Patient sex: M
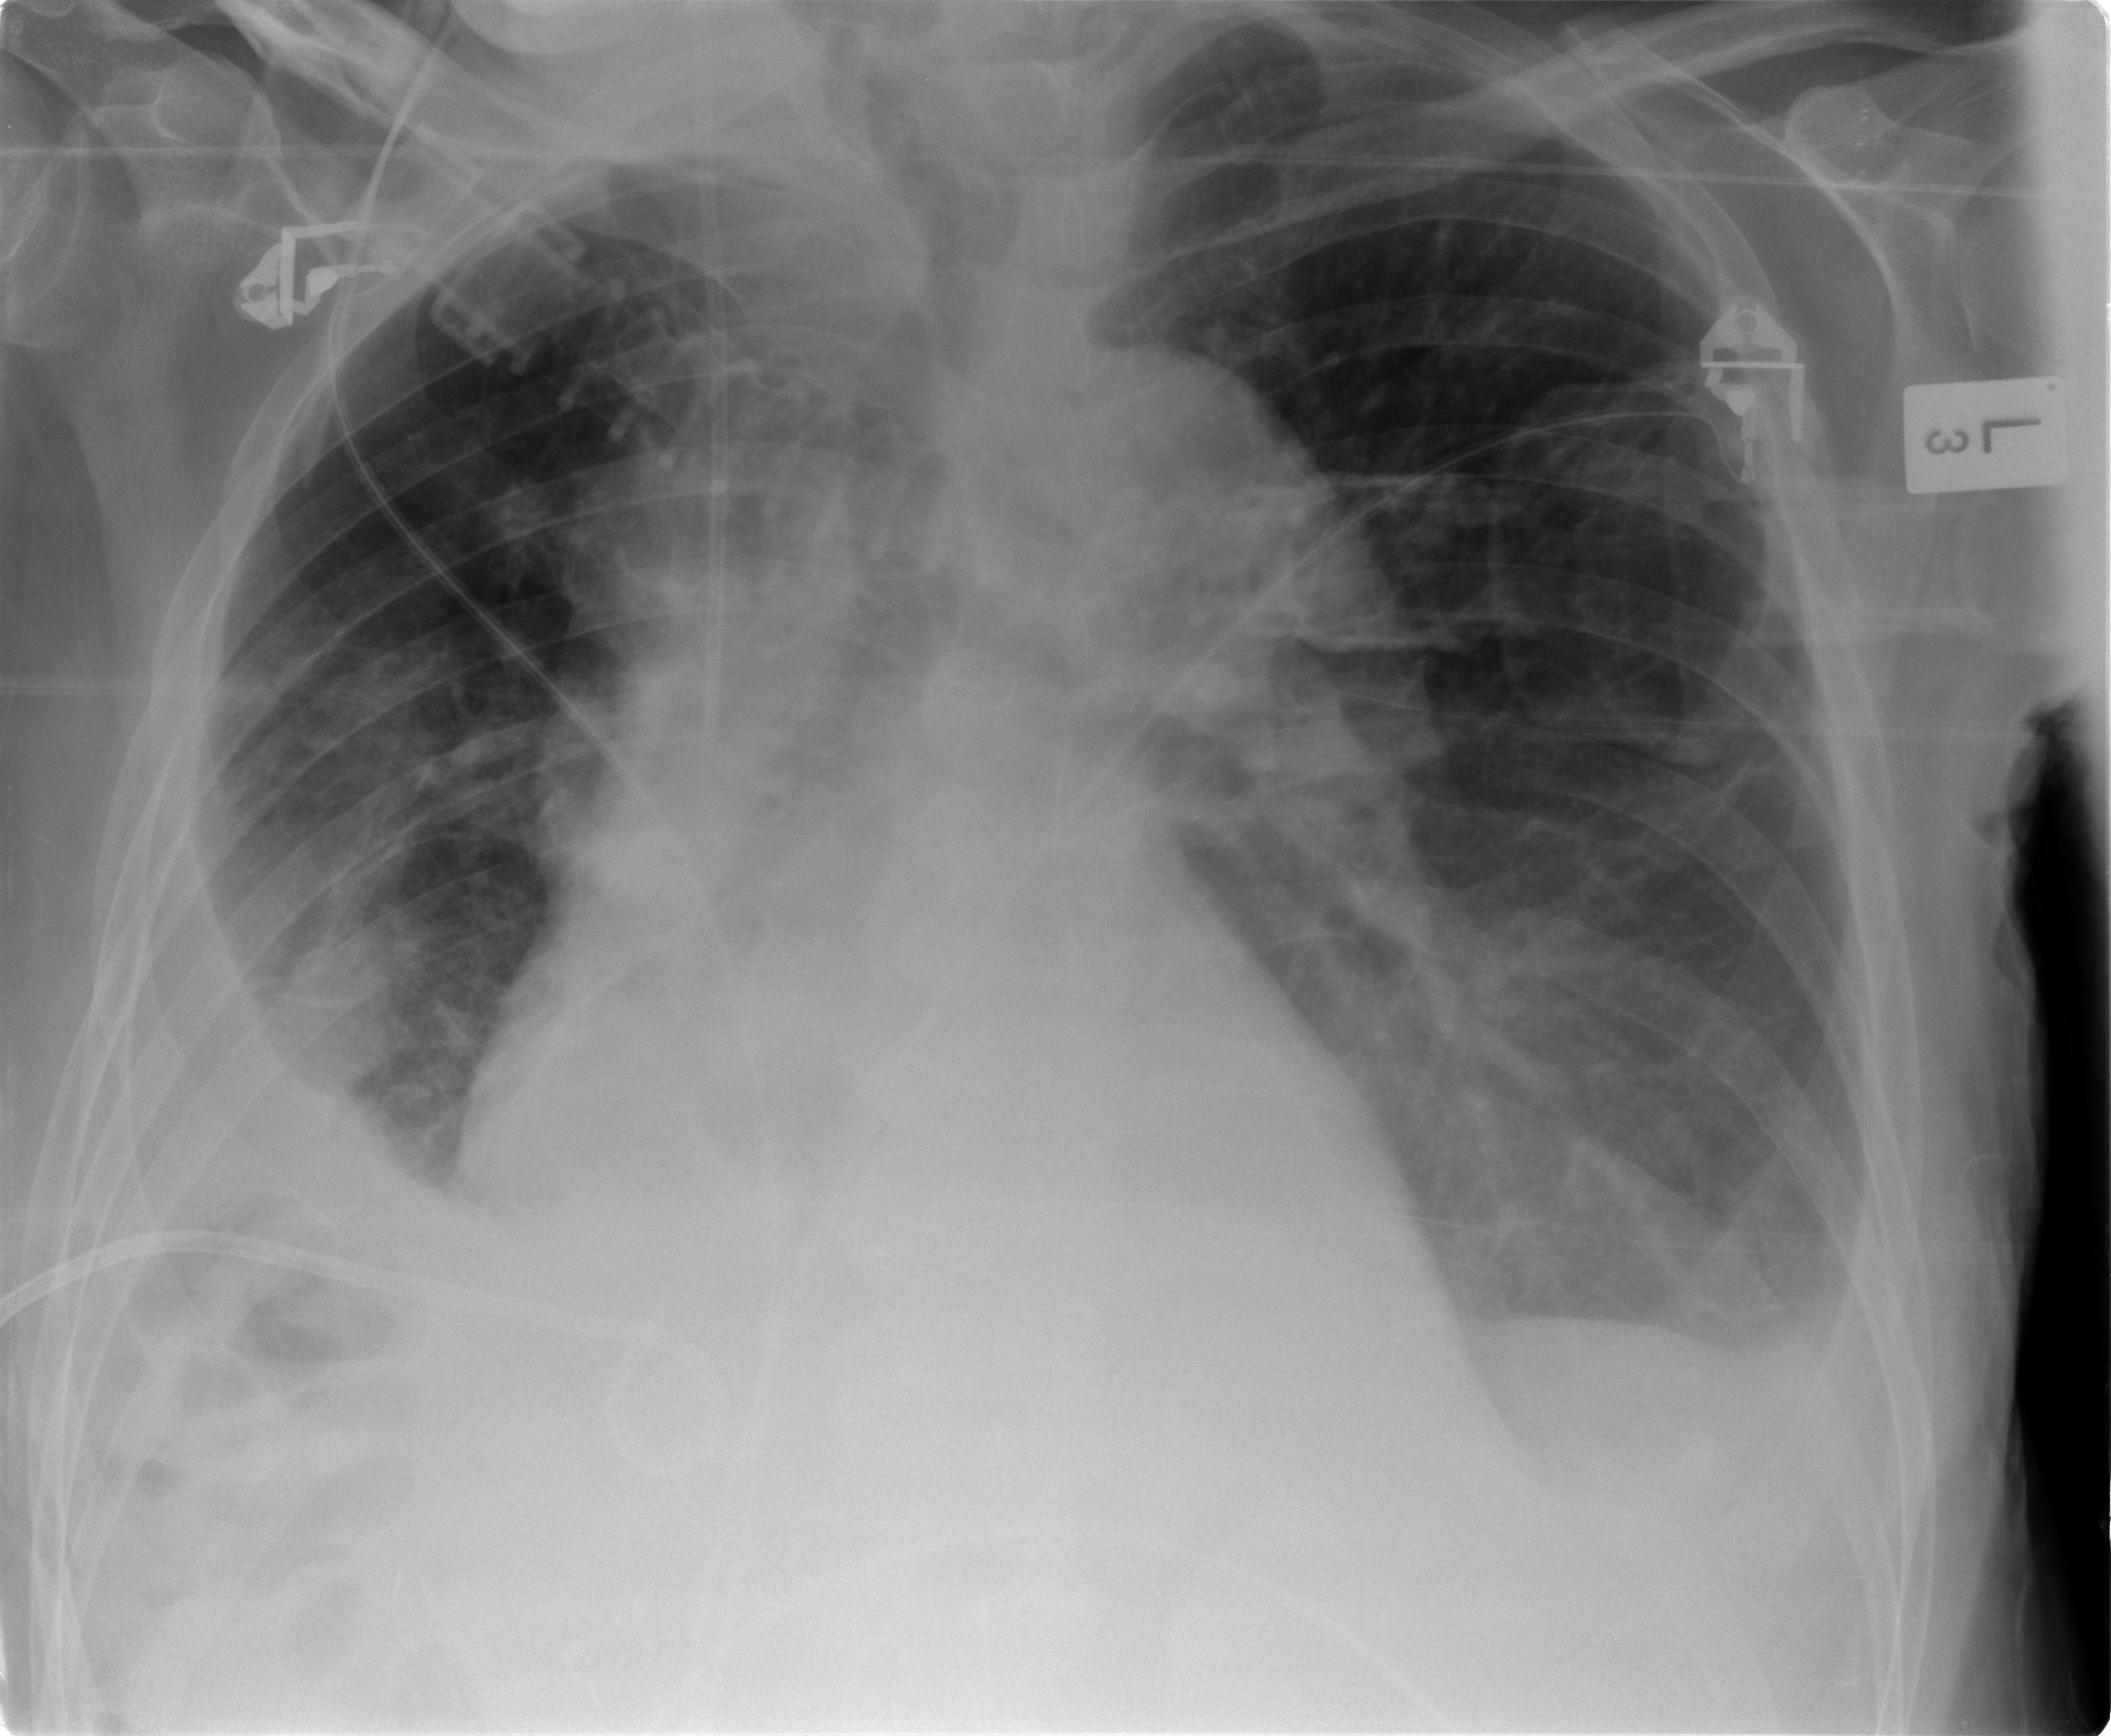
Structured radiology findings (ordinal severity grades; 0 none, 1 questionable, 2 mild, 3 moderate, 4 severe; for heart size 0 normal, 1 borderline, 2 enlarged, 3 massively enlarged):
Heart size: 2
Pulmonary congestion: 2
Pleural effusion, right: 3
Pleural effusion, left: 2
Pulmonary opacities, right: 0
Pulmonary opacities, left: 0
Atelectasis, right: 2
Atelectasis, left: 2